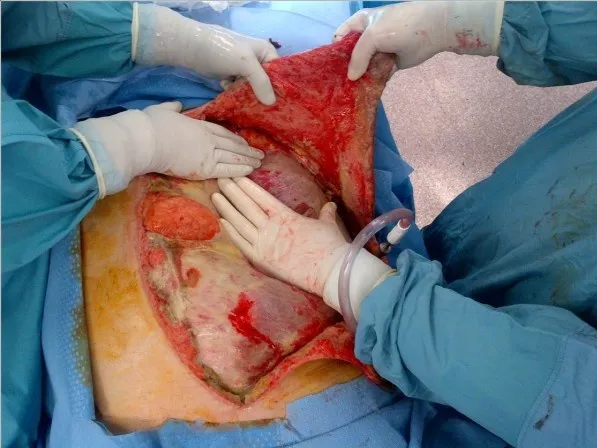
Large triangular skin flaps.
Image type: medical_photograph (other_medical_photograph)